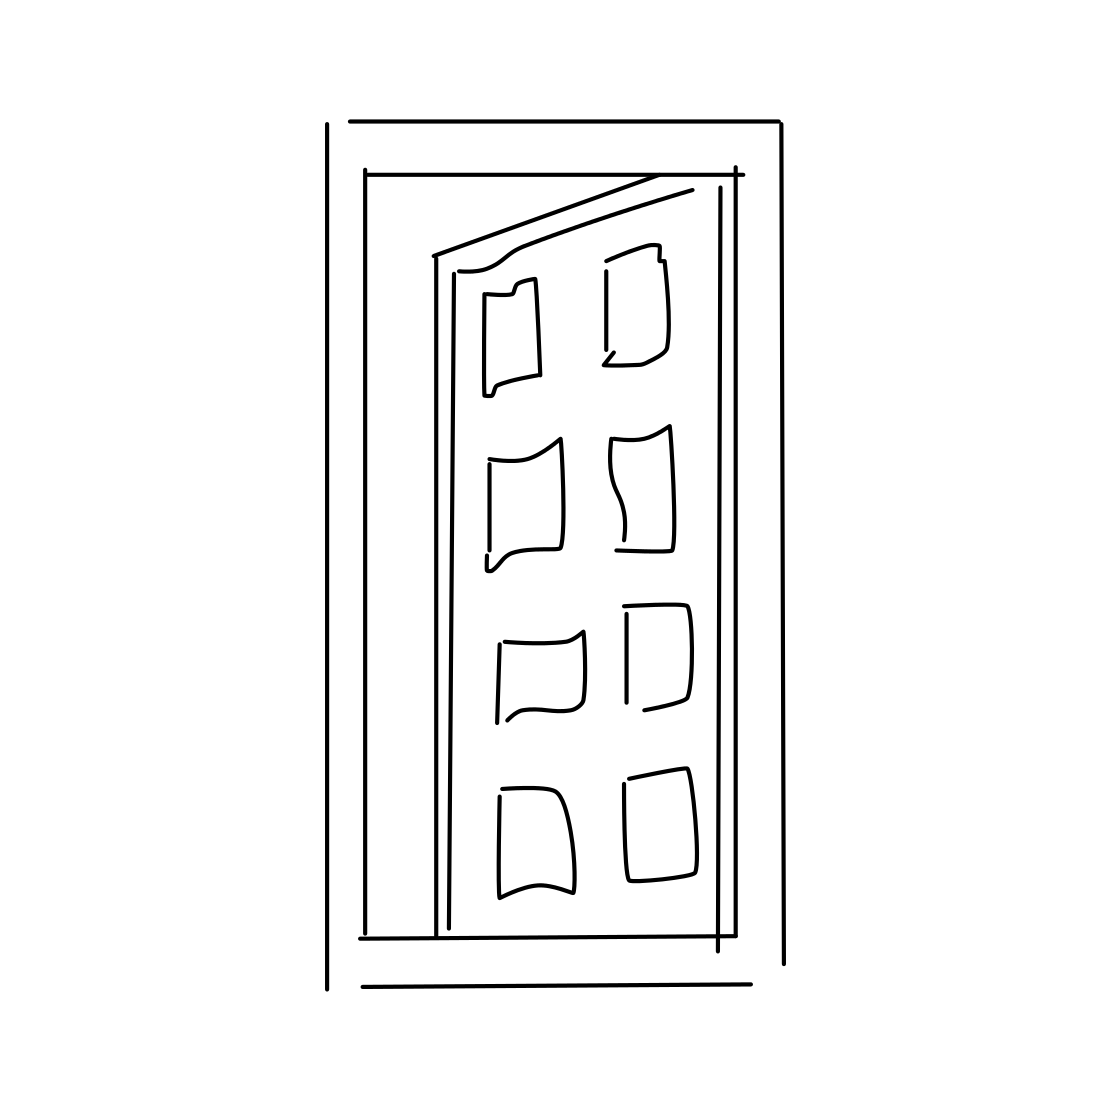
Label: door